Question:
I ask for vb net datagridview,
How do you fill in the "aging" column with status on or off ...
If SC01 has three POS, where one of the POS has ttl_stat OFF, the "aging" column will be filled OFF.
And if SC02 only has one POS and ttl_stat on then the "aging" column will also be ON
Thank you
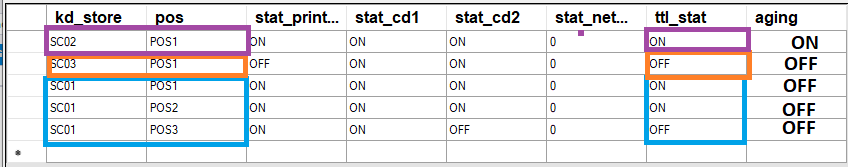
Answer: You can do this in SQL:
'''
SELECT *,
(SELECT CASE WHEN EXISTS(
(SELECT t2.kd_store FROM test_stack t2
WHERE t.kd_store = t2.kd_store
AND t2.ttl_stat = 'OFF'
)
) THEN 'OFF' ELSE 'ON' END
) AS Aging
FROM test_stack t
'''